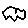
Label: cloud